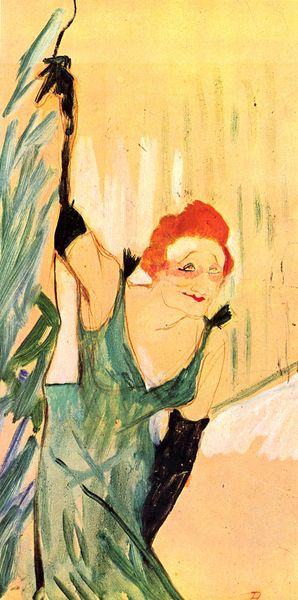
Titel: Yvette Guilbert grüßt das Publikum
Künstler: Henri de Toulouse-Lautrec
Standort: Albi
Institution: Musée Toulouse-Lautrec
Schlagwörter: blau, hand, nackt, aquarell, gelb, grün, impressionismus, ocker, ausschnitt, braun, brust, busen, decolte, elegant, finger, frau, frisur, haar, handschuh, handschuhe, hintergrund, kleid, mund, paris, pastell, raum, schwarz, skizze, toulouse lautrec, türkis, weiss, zeichnung, zimmer, blick, dame, rot, tuch, ball, beige, expressionismus, hochformat, malerei, rock, schleife, tanz, alt, kappe, wand, arm, arme, augen, falten, gesicht, halten, lang, bild, hals, hände, portrait, vorhang, öl, boden, auge, haare, pose, bühne, pflanze, sängerin, tänzerin, augenbrauen, dekollete, dekollte, dekoltee, kontrast, lippen, rosa, schminke, schulter, lächeln, taille, brüste, ecke, studie, hellbraun, mauer, farbe, graphik, linien, auftritt, falte, jugendstil, gestreift, palme, lippenstift, geschminkt, freude, striche, abendkleid, impression, dirne, lachen, rothaarig, katze, schulterfrei, rechteck, geld, lautrec, entwurf, beugen, rote haare, achsel, ölskizze, trägerkleid, verbeugen, verbeugung, fröhlich, grünes kleid, schauspieler, alte frau, lichtschein, tänzer, schiele, dekolte, ballkleid, schauspielerin, applaus, skizzenhaft, ölstudie, dietrich, rotes haar, vorbeugen, hellhäutig, chanson, nackte arme, abendgarderobe, schwarze katze, chancon, disseuse, 1900, ie, schwarzer handschuh, 1905, 1895